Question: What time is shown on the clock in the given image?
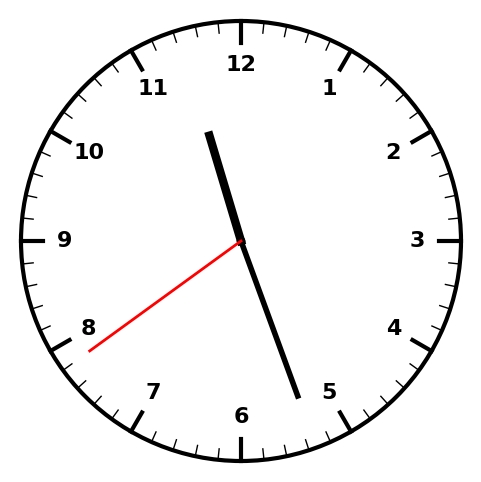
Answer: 11:26:39